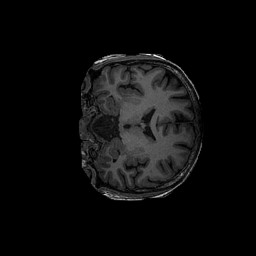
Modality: T1w
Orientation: coronal
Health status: ill
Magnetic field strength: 3 T